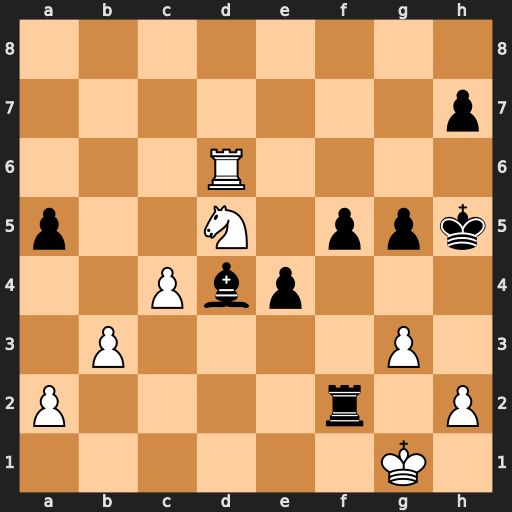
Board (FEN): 8/7p/3R4/p2N1ppk/2Pbp3/1P4P1/P4r1P/6K1
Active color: w
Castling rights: -
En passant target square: -
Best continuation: Nf6+ Bxf6 Kxf2